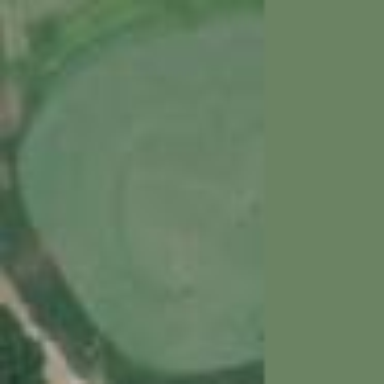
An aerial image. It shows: Grassy area designated as golf fairway.